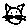
Label: cat